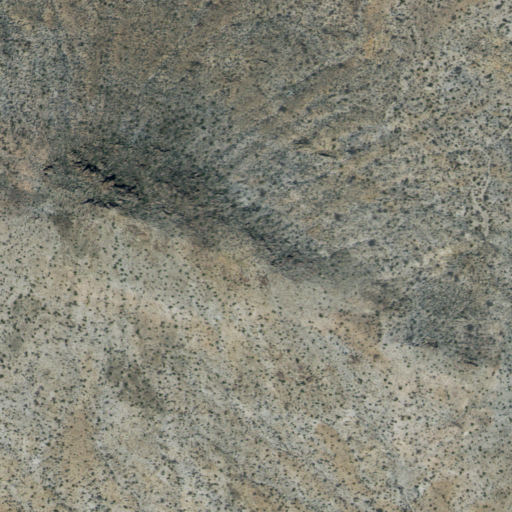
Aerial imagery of mountain in California named Pilot Peak containing only shrub